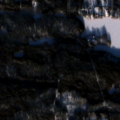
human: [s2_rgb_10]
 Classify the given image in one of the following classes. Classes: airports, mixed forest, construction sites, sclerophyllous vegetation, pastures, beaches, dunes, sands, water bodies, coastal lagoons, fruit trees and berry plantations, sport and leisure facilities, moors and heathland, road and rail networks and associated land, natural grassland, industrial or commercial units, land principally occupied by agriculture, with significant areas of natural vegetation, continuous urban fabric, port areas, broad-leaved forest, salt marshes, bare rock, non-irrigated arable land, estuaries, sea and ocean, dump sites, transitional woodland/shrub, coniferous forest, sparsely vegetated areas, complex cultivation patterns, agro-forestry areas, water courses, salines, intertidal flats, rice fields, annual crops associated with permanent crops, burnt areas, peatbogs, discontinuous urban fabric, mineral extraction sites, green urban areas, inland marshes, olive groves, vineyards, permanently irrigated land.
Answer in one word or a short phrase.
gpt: coniferous forest, mixed forest, water bodies